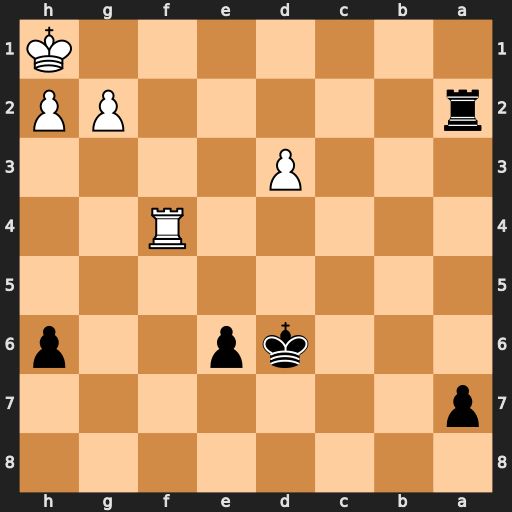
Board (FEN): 8/p7/3kp2p/8/5R2/3P4/r5PP/7K
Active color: b
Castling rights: -
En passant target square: -
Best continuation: Ra1+ Rf1 Rxf1#